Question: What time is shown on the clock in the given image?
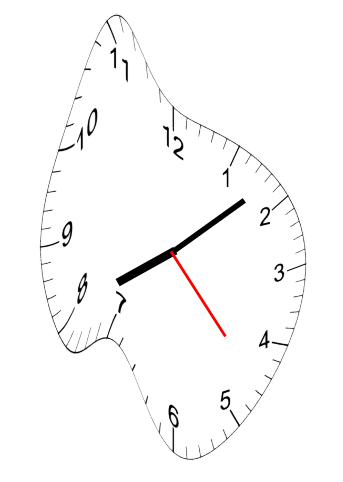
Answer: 08:08:23